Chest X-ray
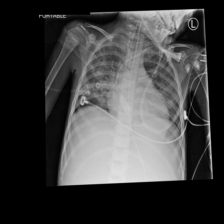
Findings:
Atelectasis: negative
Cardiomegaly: negative
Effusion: negative
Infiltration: positive
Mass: negative
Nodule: negative
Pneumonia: negative
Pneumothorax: negative
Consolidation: negative
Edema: negative
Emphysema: negative
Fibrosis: negative
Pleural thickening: negative
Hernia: negative